Question: I have two dynamic bodies attached together with a revolute joint. Both of the bodies are also connected to a static body on the other ends. I need the joint between the two dynamic bodies to break when more than a certain amount of force is applied, that is, when there's more mass than the joint can resist. How is this done in Box2d? I guess this is not handled by Box2d automatically. Here's the graphical overview of what I want to achieve.

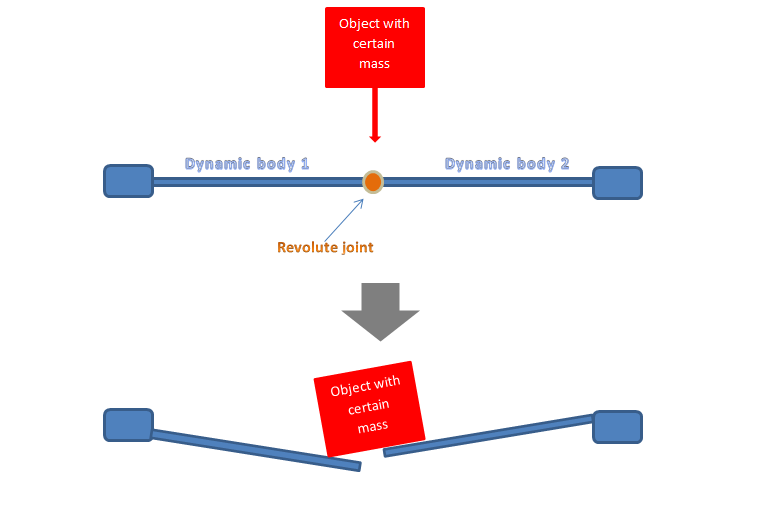
Answer: Use b2Joint::GetReactionForce.
In each time step check, if reaction force of the joint is less then some critical value. When force became greather, destroy the joint.
'''
void update(float timeStep)
{
b2Vec2 reactionForce = joint->GetReactionForce(1/timeStep);
float forceModuleSq = reactionForce.LengthSquared();
if(forceModuleSq > maxForceSq)
{
world->DestroyJoint(joint);
}
}
'''
world - pointer to b2World, joint - pointer to your b2RevoluteJoint, maxForceSq - square of the max force.
Look, there calculates LengthSquared, and compares with squared maxForce. This will improve performance, because no need to calculate square root.
Max force can be calculated as gravitational force: maxMass*9.8.